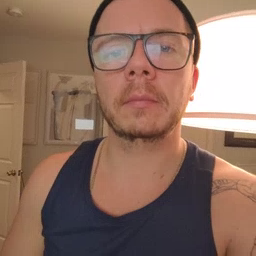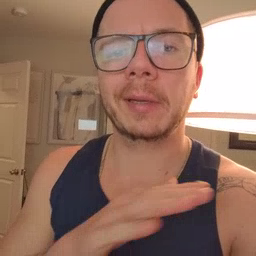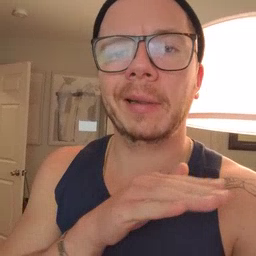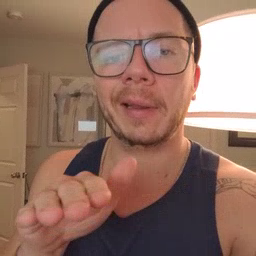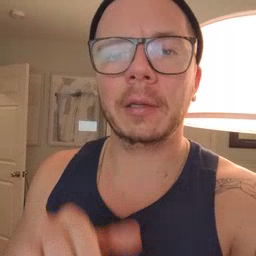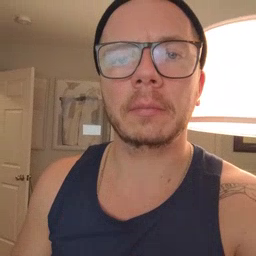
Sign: clean